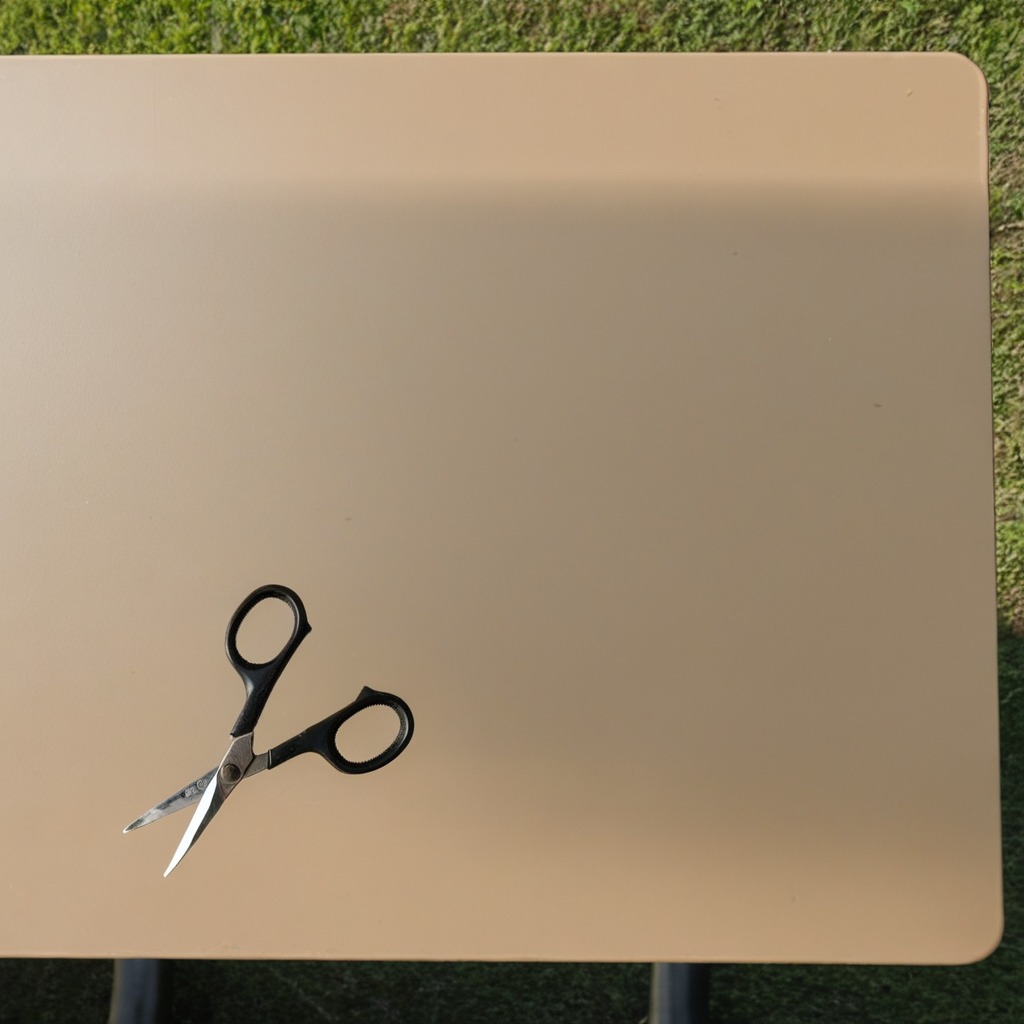
A scissor is lying on the table.